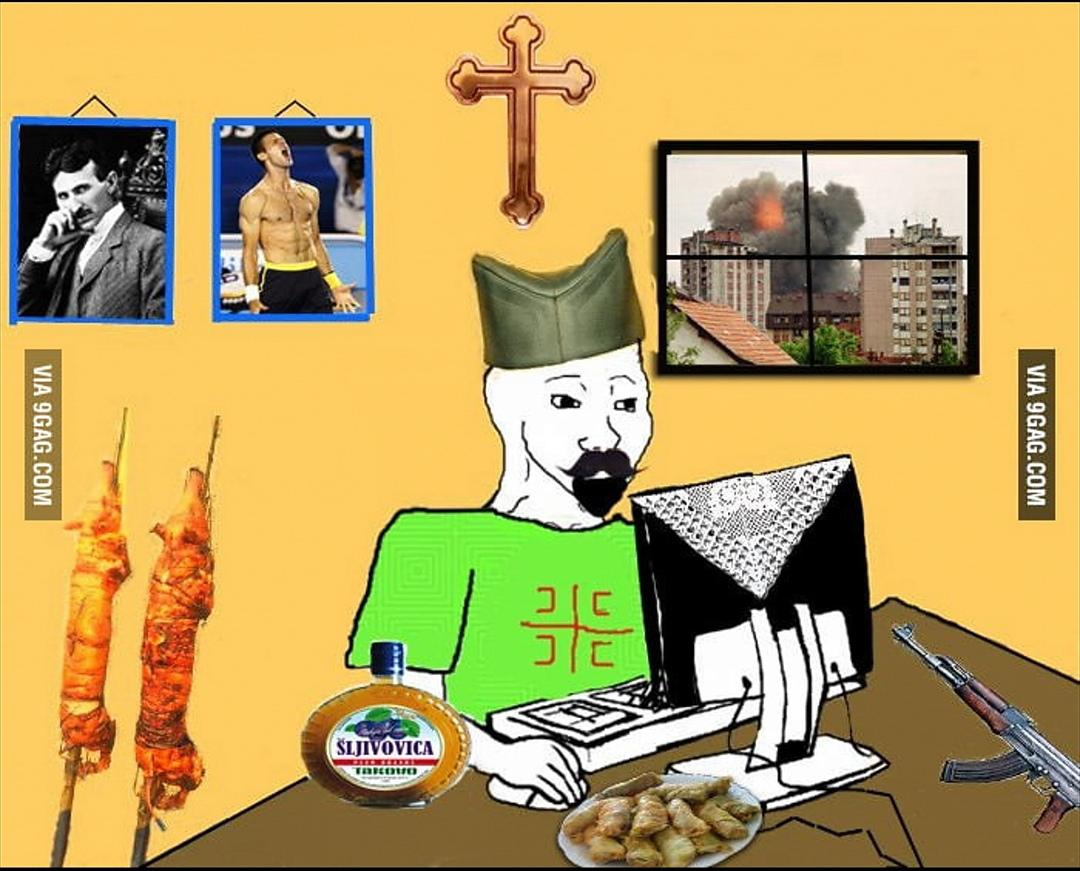
Label: 5_Wojak_with_Background